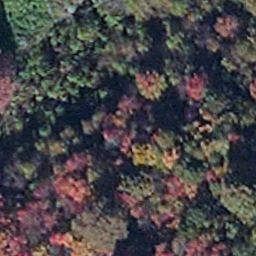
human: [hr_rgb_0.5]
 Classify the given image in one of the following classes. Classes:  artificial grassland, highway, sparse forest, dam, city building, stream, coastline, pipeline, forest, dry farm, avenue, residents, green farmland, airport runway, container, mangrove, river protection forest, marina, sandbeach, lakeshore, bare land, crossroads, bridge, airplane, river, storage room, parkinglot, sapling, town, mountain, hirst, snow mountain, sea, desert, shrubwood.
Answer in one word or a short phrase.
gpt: mangrove